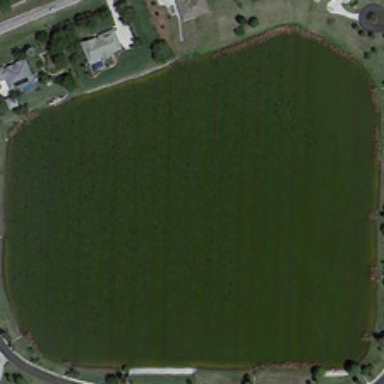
Many green trees and several buildings are around an almost square pond .